Question: So i have multiple elements of name(the language differs)
And I wanted to make it in a table and it would look something like this:

I did it by doing something like this:
'''
<td>
<div class="dropdown">
<a class="dropdown-toggle" href="#" data-toggle="dropdown" style="text-align: center">
Name<b class="caret"></b>
</a>
<ul class="dropdown-menu">
<li style="text-align: center">
Name
{{ Form::text('name'.$forumCategory->id,$forumCategory->name,array('class' => 'change')) }}
</li>
</ul>
</div>
</td>
'''
It has places for text input. But every time I click the box the menu disappears. How could I get around it or maybe do it differently?
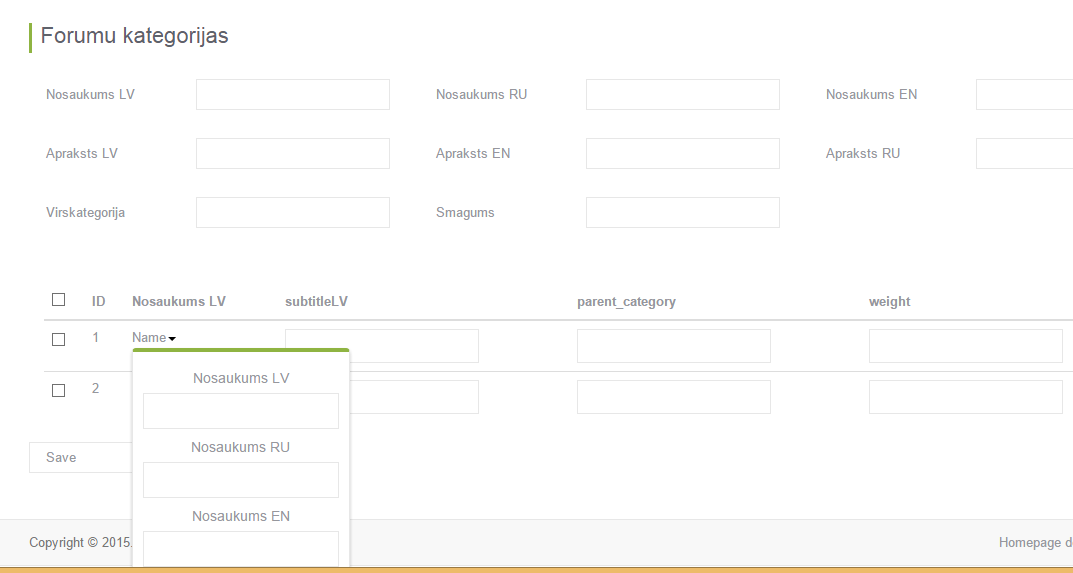
Answer: So the answer for this is:
'''
<td>
<div class="dropdown">
<a class="dropdown-toggle" data-toggle="collapse" data-target="#titleEdit" style="text-align: center">LV {{ Form::text('name'.$forumCategory->id,$forumCategory->name,array('class' => 'change')) }}
<b class="caret"></b>
</a>
<ul class="dropdown-menu mt10" id="titleEdit">
<li style="text-align: center">RU {{ Form::text('name'.$forumCategory->id,$forumCategory->name,array('class' => 'change')) }}</li>
<li class="mt10" style="text-align: center">EN {{ Form::text('name'.$forumCategory->id,$forumCategory->name,array('class' => 'change')) }}</li>
</ul>
</div>
</td>
'''
Im using blade templating(laravel) for this so in place of '{{ Form::text('name'.$forumCategory->id,$forumCategory->name,array('class' => 'change')) }}' you put your '<input>' tag with the required attributes.
And it looks somthing like this then:

You can type in it, the menu opens when text box is selected or the caret is pressed.
EDIT !-------------------------!
Added a little fix, removed the href for the tags because if they are left the page jumps to the top when they are clicked.